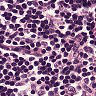
Metastatic tissue present: no